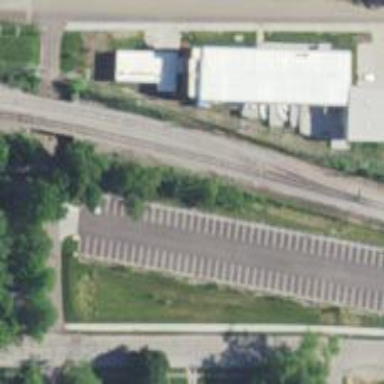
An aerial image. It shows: Railway siding for service.